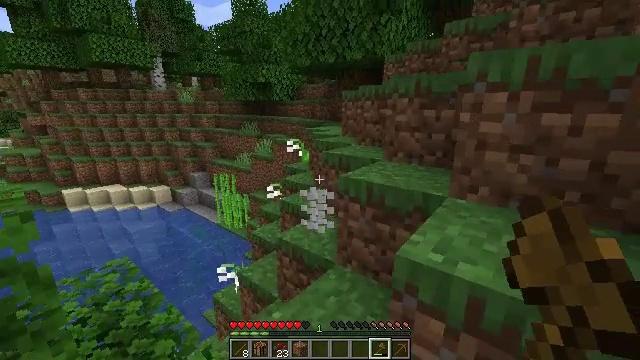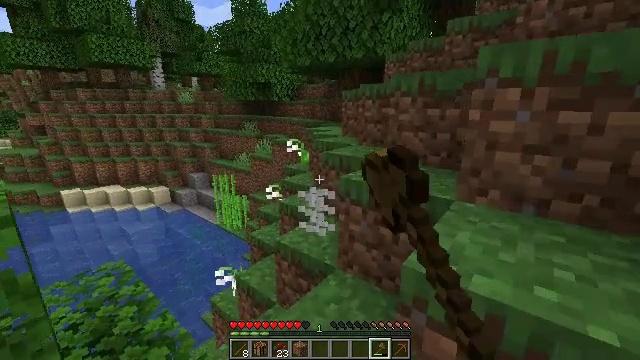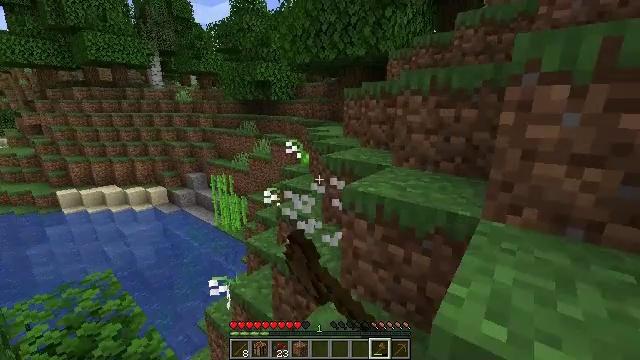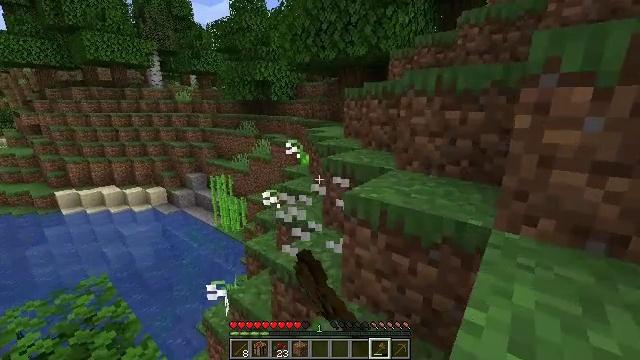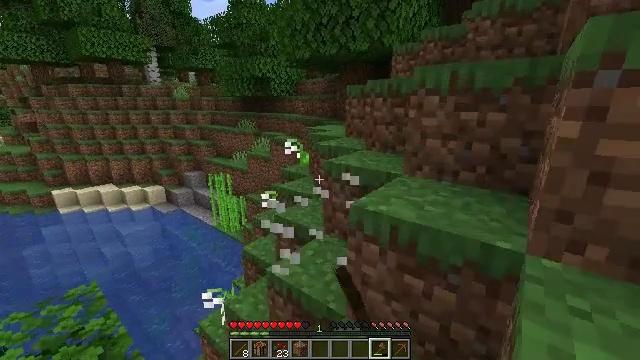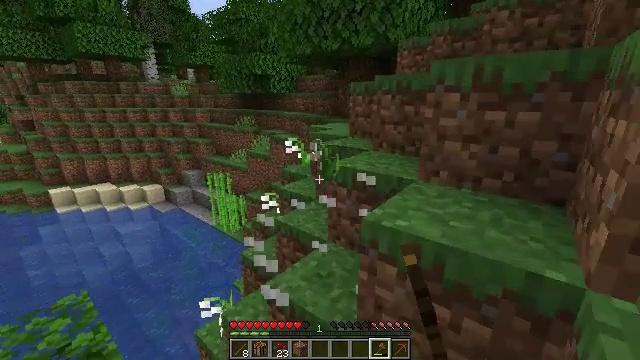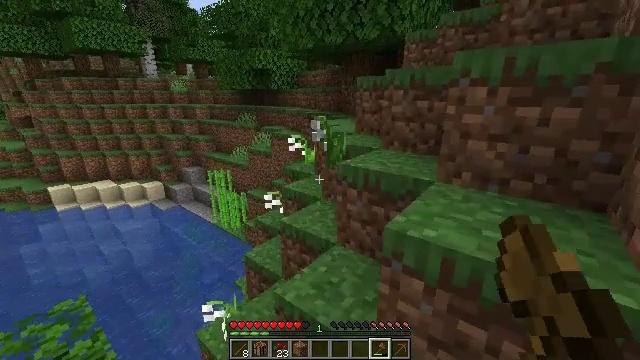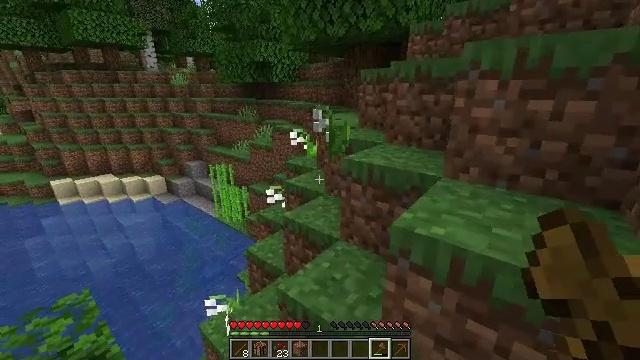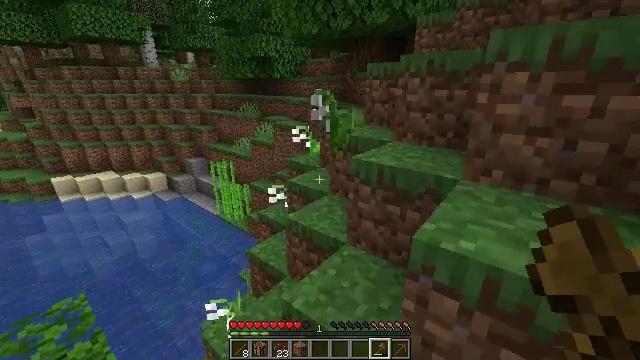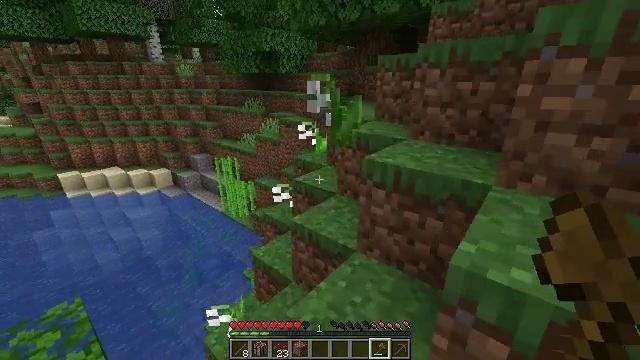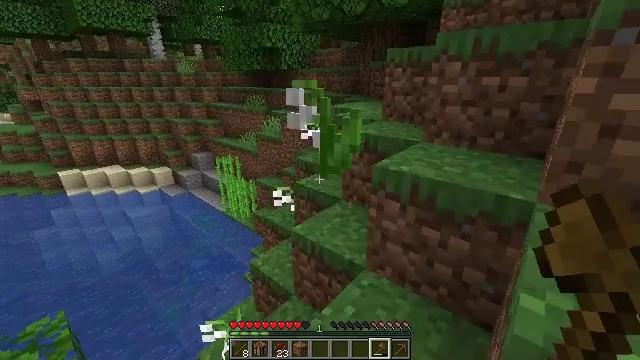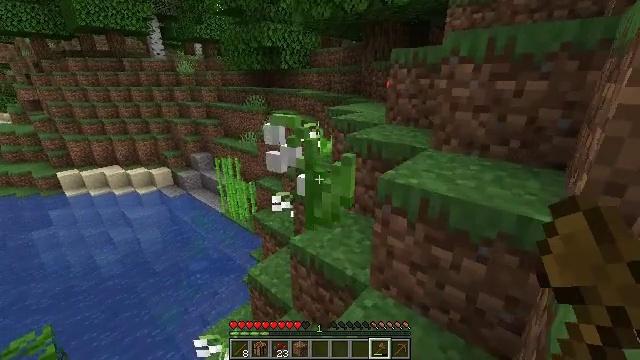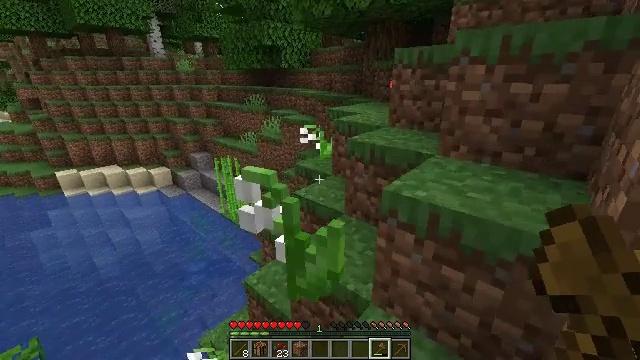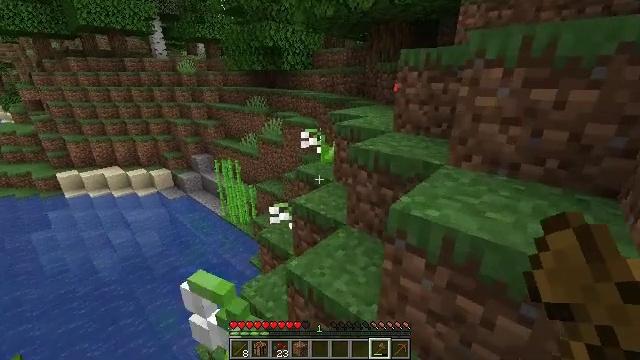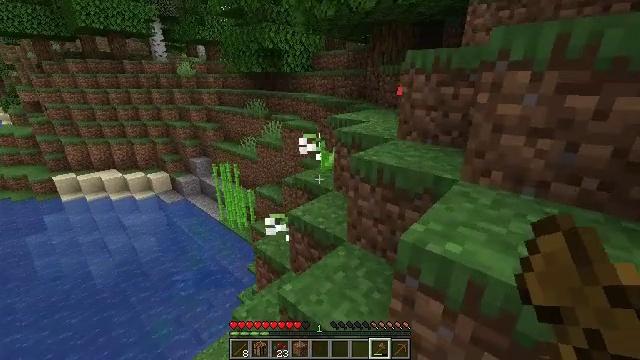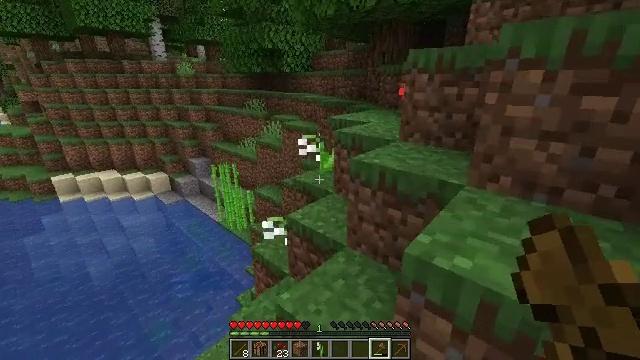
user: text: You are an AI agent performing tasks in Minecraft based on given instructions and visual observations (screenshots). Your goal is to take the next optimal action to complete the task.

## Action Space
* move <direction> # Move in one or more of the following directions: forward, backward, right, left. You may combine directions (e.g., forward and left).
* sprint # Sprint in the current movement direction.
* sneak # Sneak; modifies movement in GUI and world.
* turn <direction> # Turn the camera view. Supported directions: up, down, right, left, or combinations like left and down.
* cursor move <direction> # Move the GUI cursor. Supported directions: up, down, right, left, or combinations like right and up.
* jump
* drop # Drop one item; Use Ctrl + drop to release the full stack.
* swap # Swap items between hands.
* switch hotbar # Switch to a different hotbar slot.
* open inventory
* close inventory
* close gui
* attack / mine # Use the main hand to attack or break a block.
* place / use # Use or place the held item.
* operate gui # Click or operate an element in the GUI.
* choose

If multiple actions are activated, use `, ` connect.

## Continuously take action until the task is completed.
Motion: motion action
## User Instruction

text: Pick the delicate lily of the valley flower.
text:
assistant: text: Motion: move forward, attack / mine
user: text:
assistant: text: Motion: move forward
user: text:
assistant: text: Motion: move forward
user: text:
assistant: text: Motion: move forward
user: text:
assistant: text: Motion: move forward
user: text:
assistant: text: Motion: move forward
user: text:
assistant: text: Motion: move forward, turn down
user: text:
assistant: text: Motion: move forward
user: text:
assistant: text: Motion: move forward, turn left and down
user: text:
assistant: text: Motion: move forward
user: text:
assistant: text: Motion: move forward
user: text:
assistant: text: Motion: move forward
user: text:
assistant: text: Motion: move forward
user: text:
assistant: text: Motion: move forward
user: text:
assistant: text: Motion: move forward
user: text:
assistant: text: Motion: move forward
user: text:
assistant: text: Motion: move forward
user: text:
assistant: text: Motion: move forward, turn down, attack / mine
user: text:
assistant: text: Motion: move forward, attack / mine
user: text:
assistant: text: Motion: move forward, attack / mine
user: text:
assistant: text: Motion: move forward
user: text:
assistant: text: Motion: move forward
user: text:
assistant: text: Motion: move forward
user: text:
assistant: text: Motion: move forward
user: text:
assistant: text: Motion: no_op